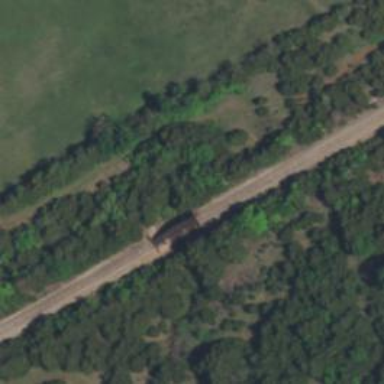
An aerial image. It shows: Bridge over railway line.